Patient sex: M
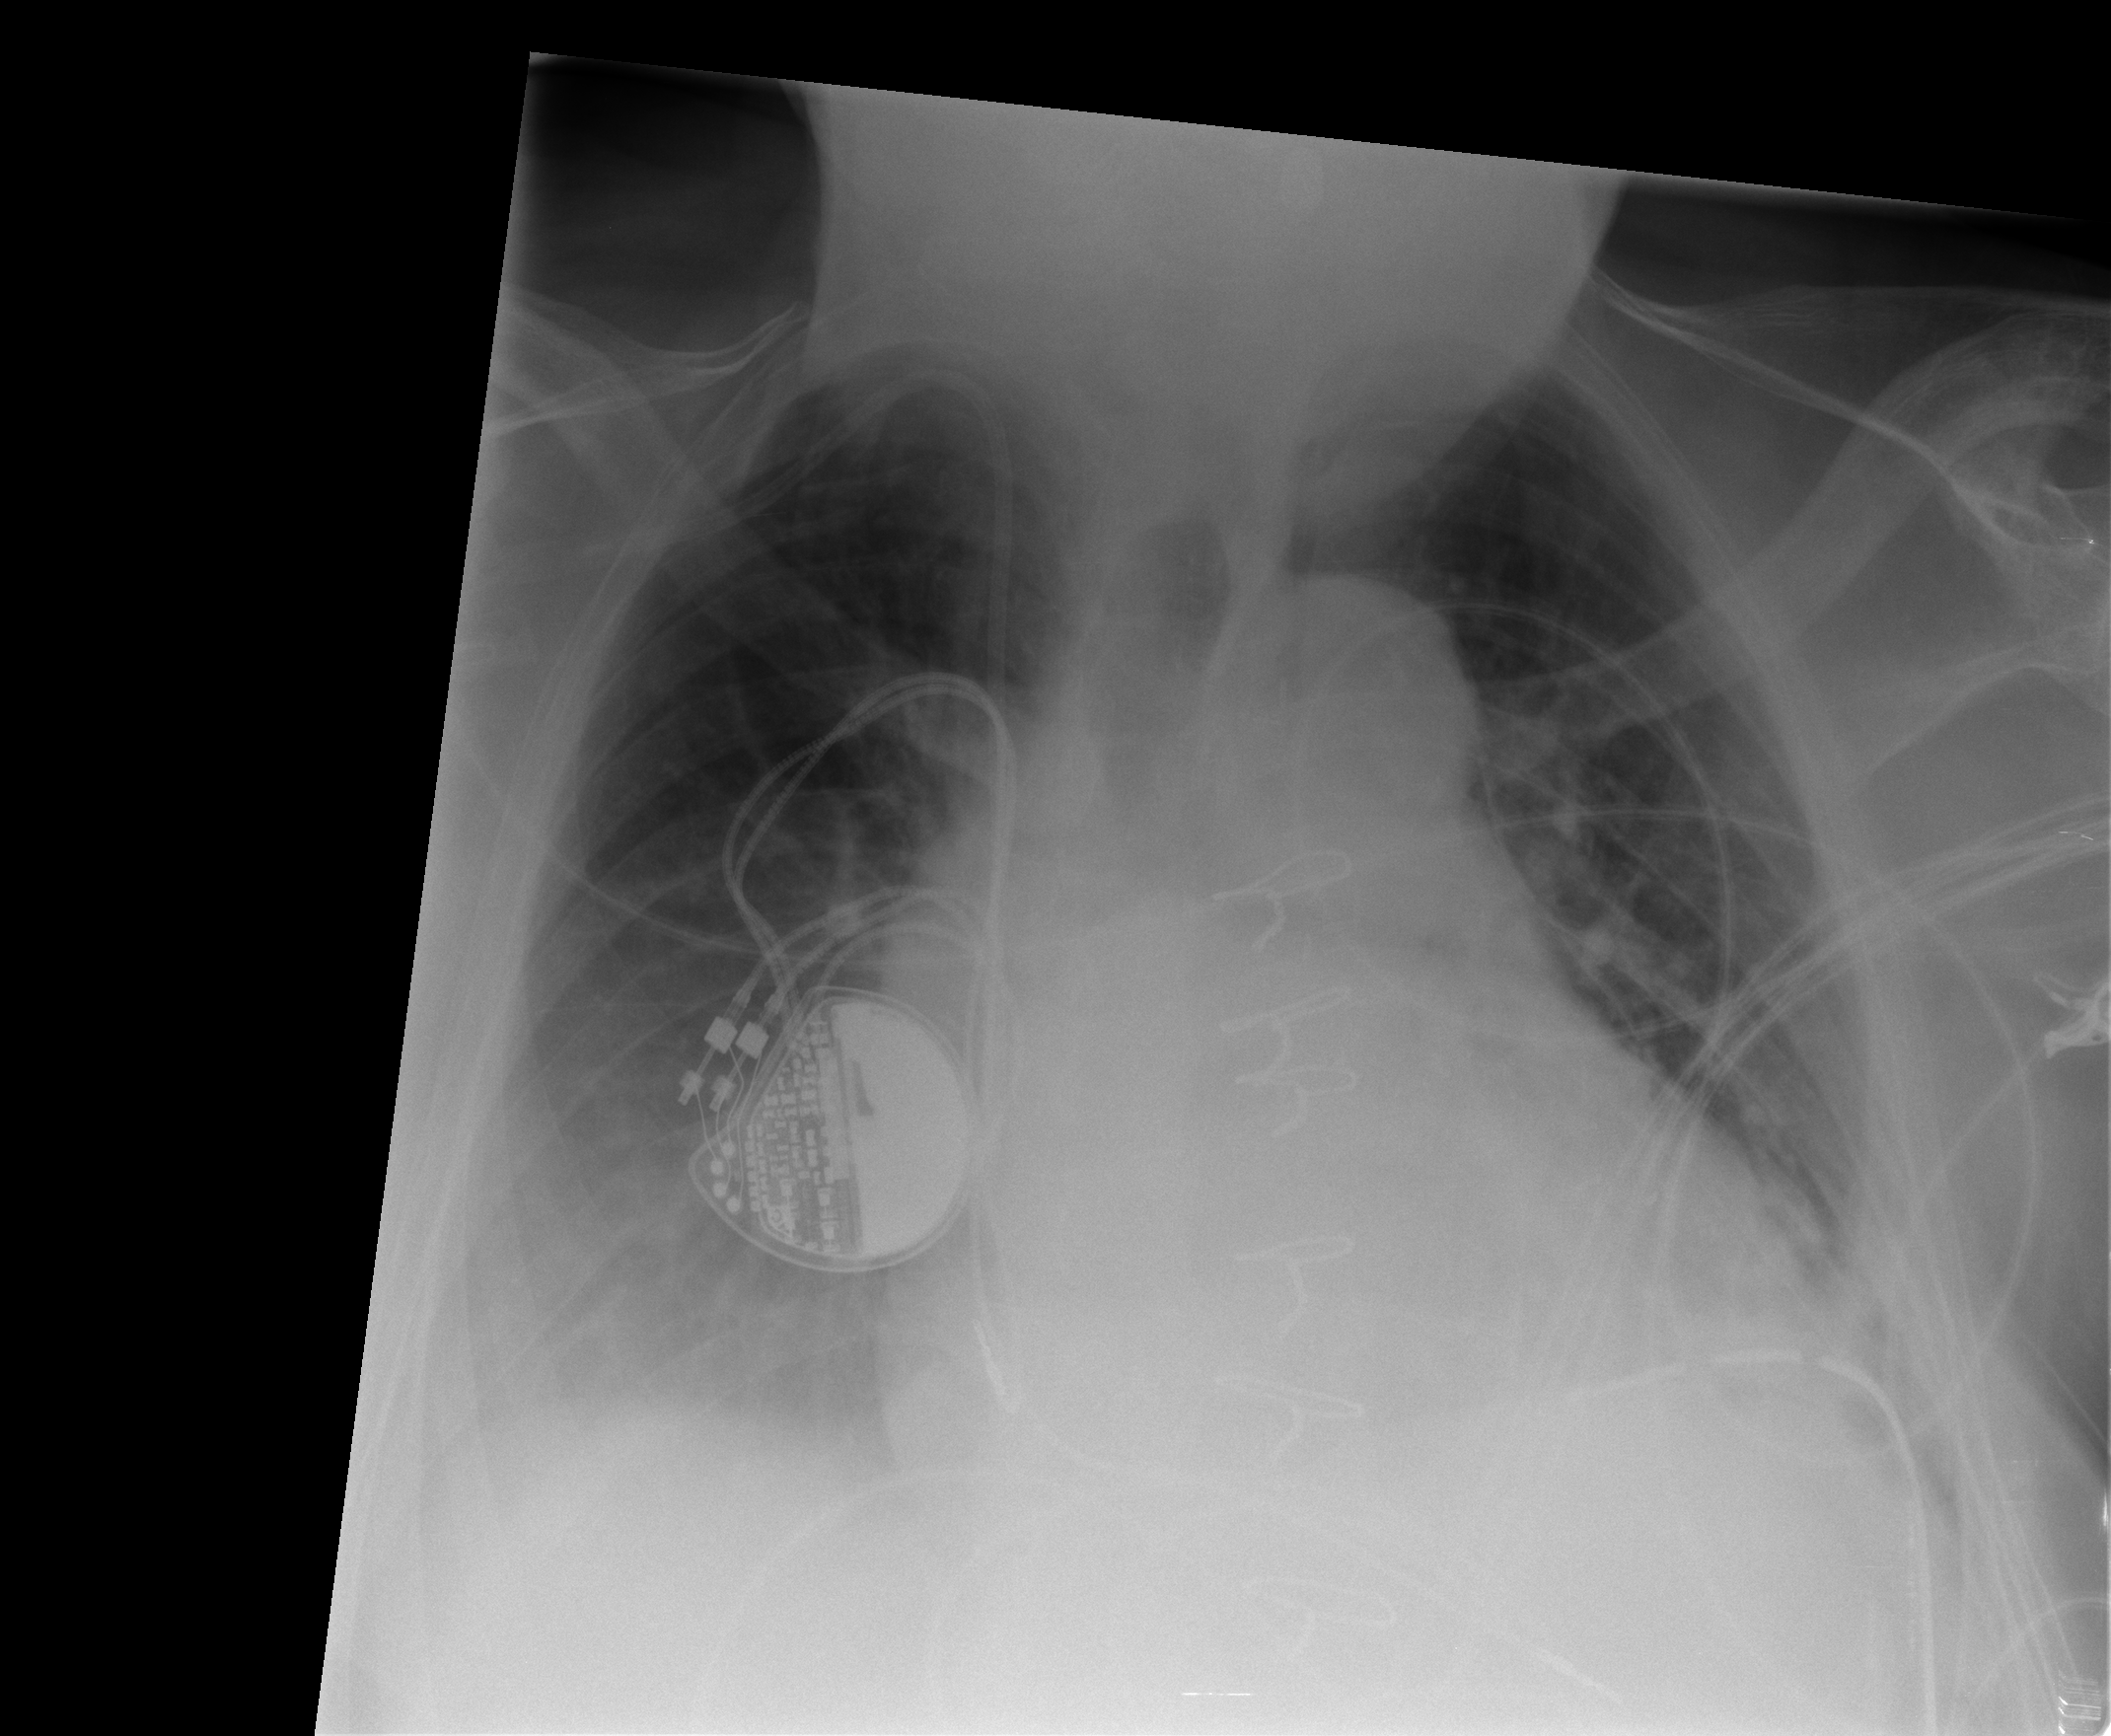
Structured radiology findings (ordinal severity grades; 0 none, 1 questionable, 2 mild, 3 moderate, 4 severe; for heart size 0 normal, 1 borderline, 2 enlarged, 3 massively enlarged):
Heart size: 2
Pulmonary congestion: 1
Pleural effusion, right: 2
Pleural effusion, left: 2
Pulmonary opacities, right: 0
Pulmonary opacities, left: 0
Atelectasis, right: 2
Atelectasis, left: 2